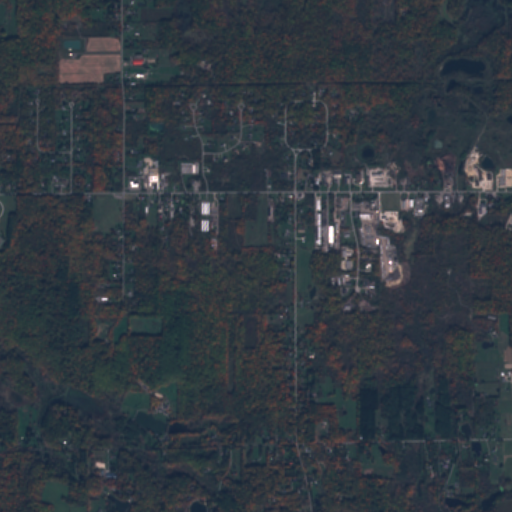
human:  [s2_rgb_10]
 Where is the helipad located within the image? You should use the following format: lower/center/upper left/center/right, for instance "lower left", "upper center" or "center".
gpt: The helipad is located in the lower center of the image.
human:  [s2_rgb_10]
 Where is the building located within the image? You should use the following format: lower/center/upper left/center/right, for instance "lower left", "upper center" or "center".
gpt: The building is located in the upper left of the image.
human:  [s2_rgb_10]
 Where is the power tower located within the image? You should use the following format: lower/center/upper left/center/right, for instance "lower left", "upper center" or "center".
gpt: There is no power tower in the image.